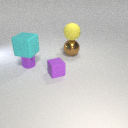
small purple rubber cube to the left of large brown metal sphere